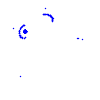
Particle: electron